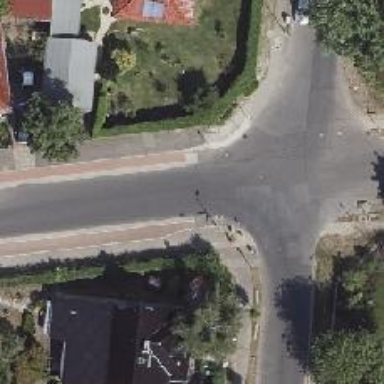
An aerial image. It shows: Residential road with asphalt surface and sidewalks on both sides. There is dedicated track for cycling on both sides of the road.